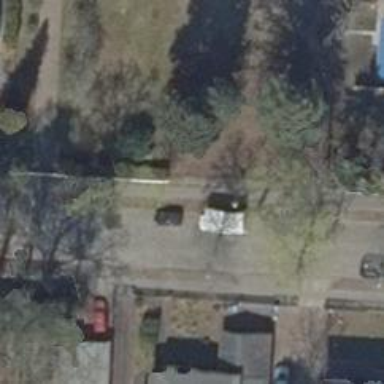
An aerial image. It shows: Residential road with separate sidewalks on both sides.